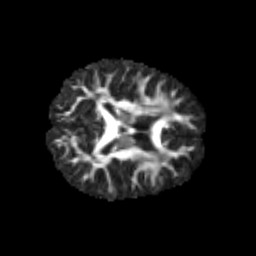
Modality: FA
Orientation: axial
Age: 6
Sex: male
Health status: healthy